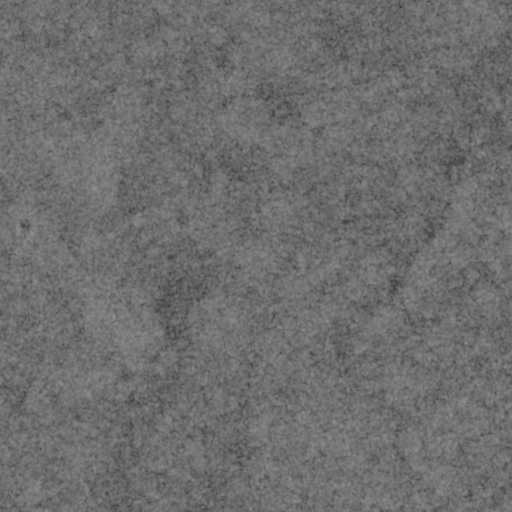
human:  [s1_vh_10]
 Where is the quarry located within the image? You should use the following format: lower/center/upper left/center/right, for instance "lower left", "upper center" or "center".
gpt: The quarry is located in the lower right of the image.
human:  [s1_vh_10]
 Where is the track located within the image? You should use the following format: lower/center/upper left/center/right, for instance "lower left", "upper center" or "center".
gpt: There is no track in the image.

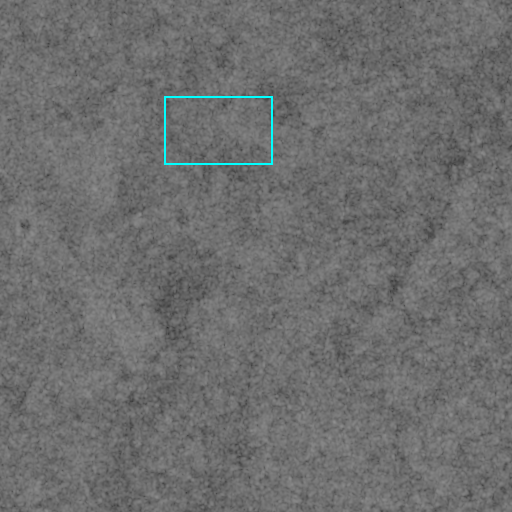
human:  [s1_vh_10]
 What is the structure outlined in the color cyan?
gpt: The structure outlined in cyan is a crop field.
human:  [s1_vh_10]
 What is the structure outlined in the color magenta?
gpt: There is no magenta outline.